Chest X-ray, AP view. Patient: 66 years old, sex M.
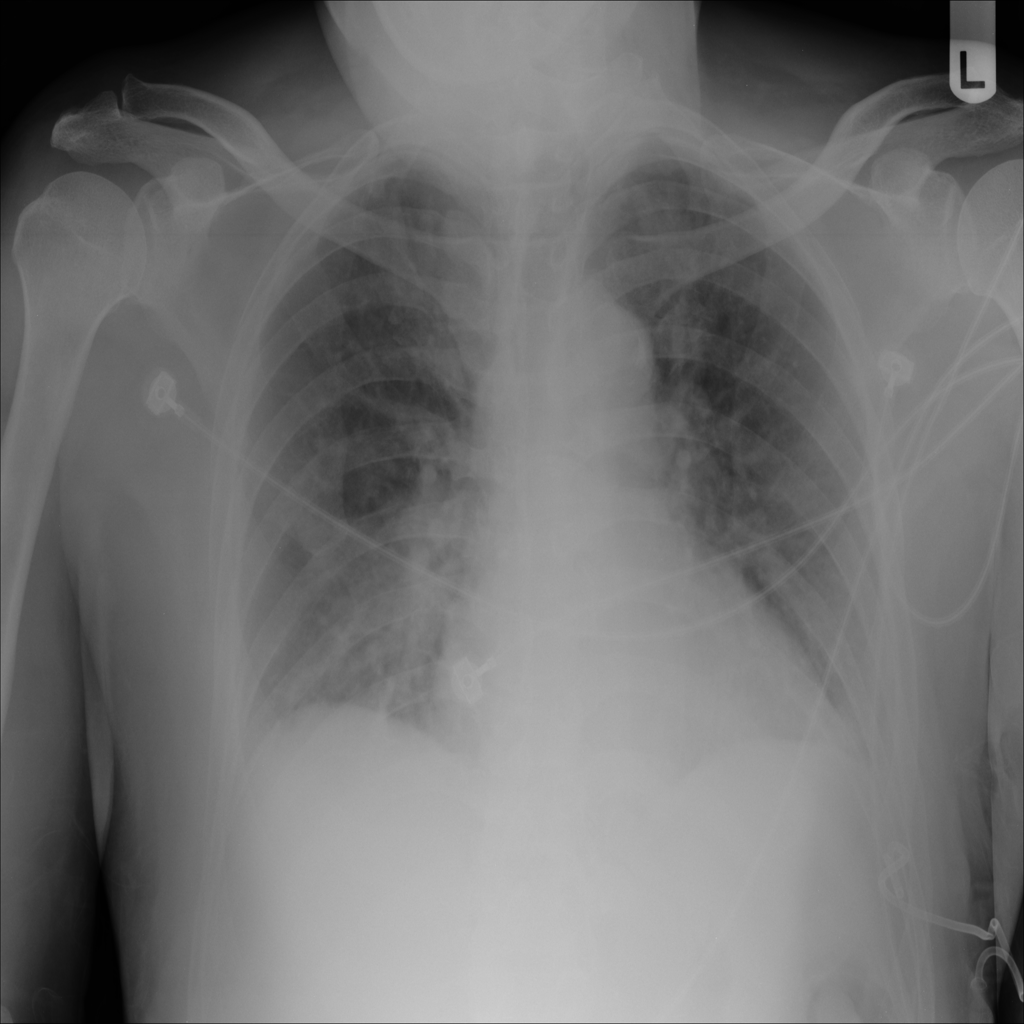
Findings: Atelectasis, Nodule